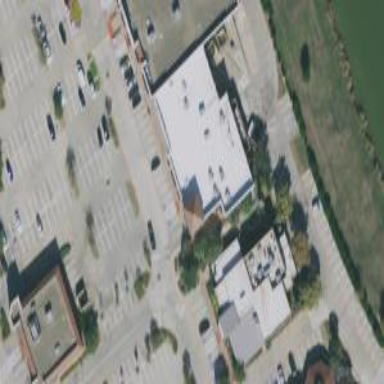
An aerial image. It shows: Retail building.